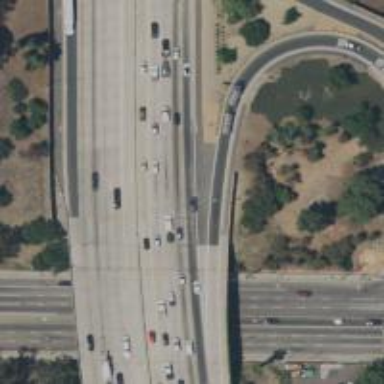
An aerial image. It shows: Motorway link.